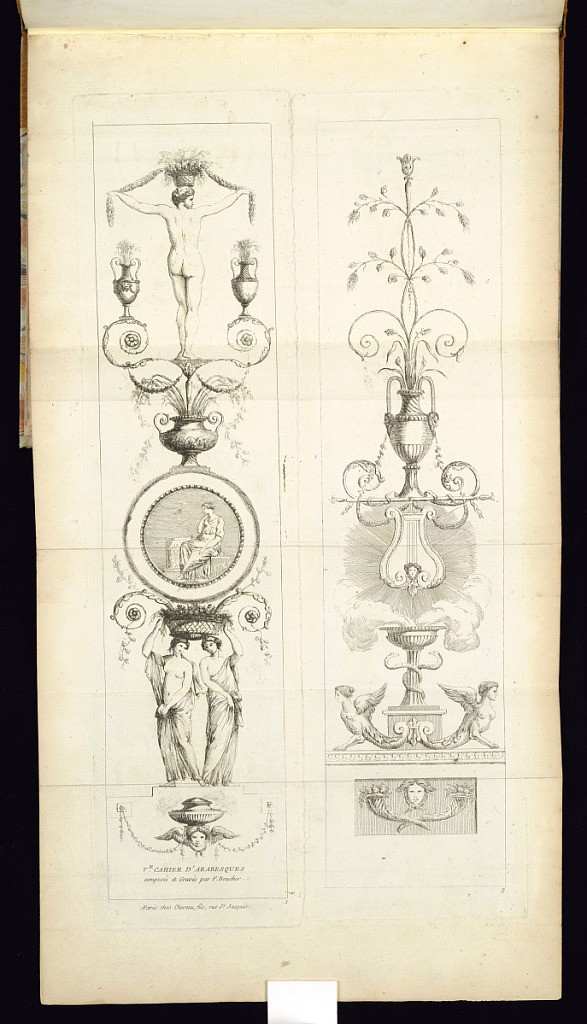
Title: Two Arabesque Panel Designs
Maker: Juste-François Boucher, French, 1736 – 1782
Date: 1768–75
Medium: Etching on paper
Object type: Print
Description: Two vertical arabesque panel designs printed on two separate plates featuring vases, incense burners, flowers, cornucopia, female figures, scrolling leaves (rinceaux), festoons of leaves, fluting, gadrooning, rosettes, a lyre, medallion with a seated woman, fleurons, sphynx, and mascarons (masks). The panel design to the left is the title page for the series. The plates are numbered.